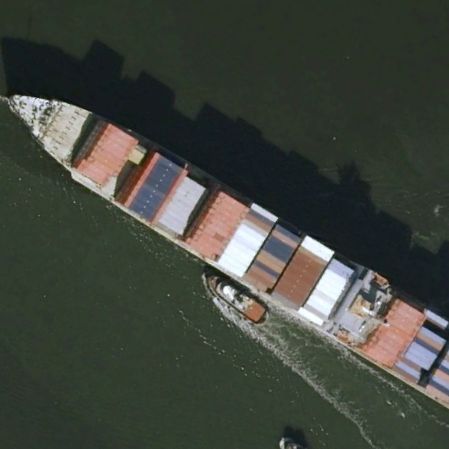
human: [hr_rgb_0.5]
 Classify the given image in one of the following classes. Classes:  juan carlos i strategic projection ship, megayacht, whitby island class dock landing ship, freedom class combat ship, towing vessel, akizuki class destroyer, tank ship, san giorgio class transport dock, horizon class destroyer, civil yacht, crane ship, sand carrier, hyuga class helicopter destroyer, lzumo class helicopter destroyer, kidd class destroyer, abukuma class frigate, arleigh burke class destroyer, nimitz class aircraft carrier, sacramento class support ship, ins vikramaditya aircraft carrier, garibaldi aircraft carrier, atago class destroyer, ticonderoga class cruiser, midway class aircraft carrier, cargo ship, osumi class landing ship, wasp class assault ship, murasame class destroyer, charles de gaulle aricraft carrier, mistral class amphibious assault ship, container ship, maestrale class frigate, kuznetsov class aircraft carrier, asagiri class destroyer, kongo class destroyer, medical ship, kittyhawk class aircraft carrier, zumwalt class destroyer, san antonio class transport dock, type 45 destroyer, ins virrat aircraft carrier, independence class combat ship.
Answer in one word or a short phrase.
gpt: Container ship